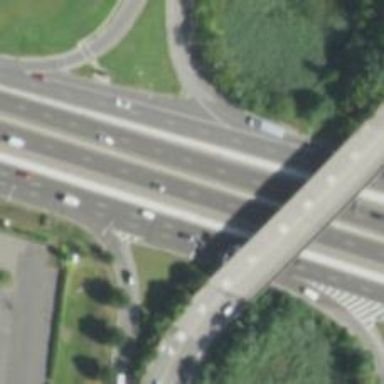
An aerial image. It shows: This image shows trunk highway that functions as expressway.